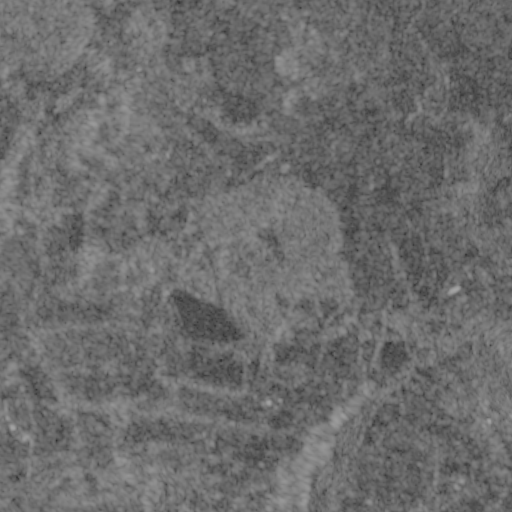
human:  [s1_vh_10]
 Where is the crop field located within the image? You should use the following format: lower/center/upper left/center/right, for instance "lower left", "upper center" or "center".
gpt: The crop field is located in the upper left of the image.
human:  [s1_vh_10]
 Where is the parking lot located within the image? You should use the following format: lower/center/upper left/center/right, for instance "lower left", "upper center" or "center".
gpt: The parking lot is located in the right of the image.
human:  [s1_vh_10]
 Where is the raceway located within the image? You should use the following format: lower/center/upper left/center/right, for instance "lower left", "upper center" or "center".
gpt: The raceway is located in the upper left of the image.
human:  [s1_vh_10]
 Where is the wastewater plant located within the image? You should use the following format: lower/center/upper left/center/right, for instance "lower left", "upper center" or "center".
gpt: The wastewater plant is located in the lower right of the image.
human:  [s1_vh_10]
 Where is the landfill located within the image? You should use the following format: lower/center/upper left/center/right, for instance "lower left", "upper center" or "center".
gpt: There is no landfill in the image.

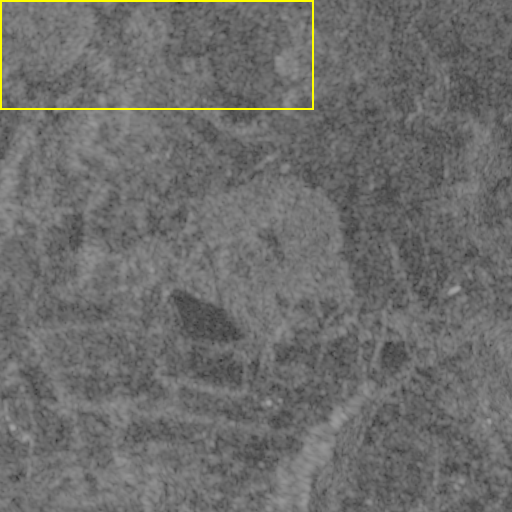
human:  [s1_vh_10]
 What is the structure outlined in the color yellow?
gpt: The structure outlined in yellow is a crop field.
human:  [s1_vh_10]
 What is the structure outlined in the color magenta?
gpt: There is no magenta outline.